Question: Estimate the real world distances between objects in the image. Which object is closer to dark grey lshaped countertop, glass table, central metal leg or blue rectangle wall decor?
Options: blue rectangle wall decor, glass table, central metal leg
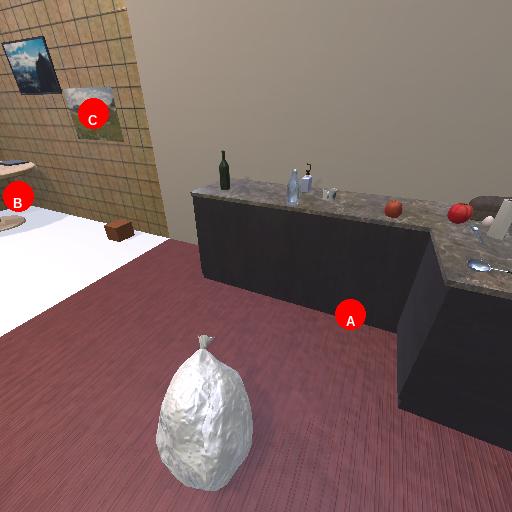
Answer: blue rectangle wall decor